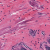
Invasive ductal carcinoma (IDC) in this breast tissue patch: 0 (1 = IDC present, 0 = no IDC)